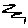
Label: zigzag